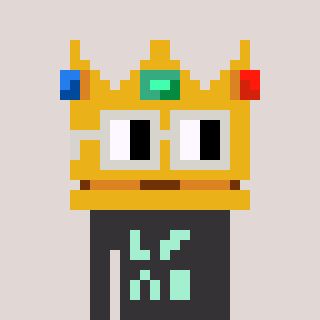
a pixel art character with square light gray glasses, a crown-shaped head and a grayscale-colored body on a warm background